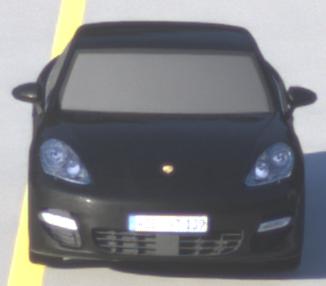
Make: Porsche
Model: Panamera
Detailed model: Panamera (970)
Model produced from: 2010/05
Model produced until: 2013/04
Doors: 5
Color: black
Road condition: dry road
Daytime: sunrise or sunset
Contrast: medium contrast